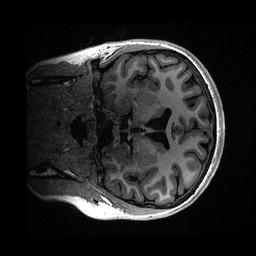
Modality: T1w
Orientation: coronal
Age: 18
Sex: female
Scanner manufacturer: ge
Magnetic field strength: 3 T
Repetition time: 0.006952 s
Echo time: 0.00292 s